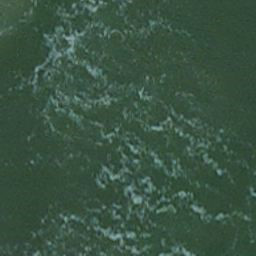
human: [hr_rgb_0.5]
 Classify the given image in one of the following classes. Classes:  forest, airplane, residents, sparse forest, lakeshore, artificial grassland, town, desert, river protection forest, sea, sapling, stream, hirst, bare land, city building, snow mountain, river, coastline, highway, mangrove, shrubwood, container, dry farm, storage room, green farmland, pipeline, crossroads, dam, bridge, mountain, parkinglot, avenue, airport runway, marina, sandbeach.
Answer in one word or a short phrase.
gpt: sea